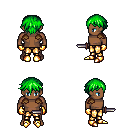
a pixel art fantasy rpg character, male body template, human, dark skin, leather shoulder armor, gold greaves, green short bangs hairstyle, gold gloves, gold boots, dagger, four views (front, back, left, right), 2x2 character sprite sheet, small pixel art, hard edges, no anti-aliasing